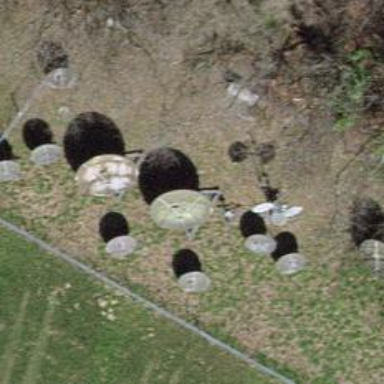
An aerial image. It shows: Antenna made by man.